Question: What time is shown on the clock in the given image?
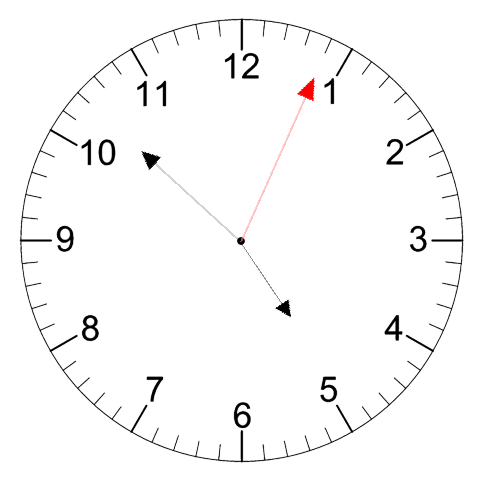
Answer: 04:52:04